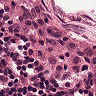
Metastatic tissue present: no